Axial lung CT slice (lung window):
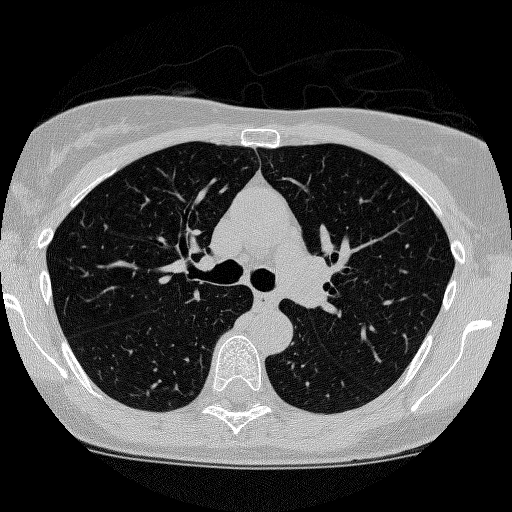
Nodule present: no